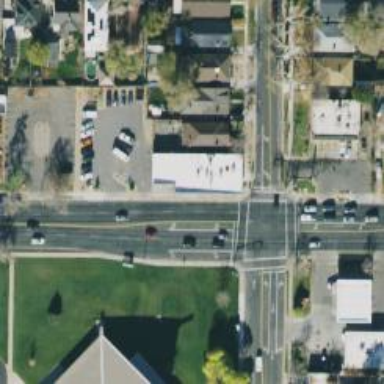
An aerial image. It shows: Crossing with line markings on the road.